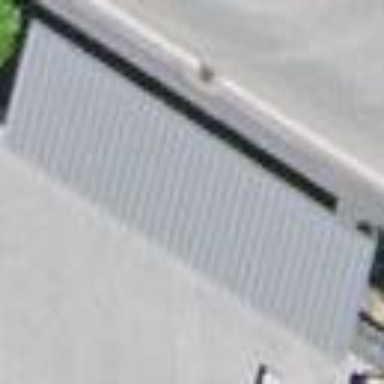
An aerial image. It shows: View of roof of building.